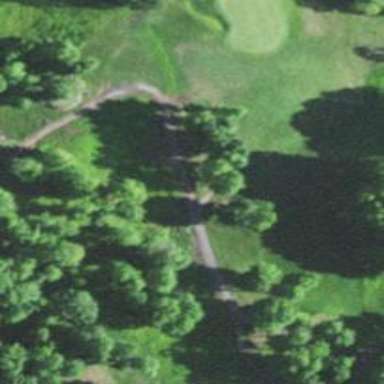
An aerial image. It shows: Service road designated as golf cart path.